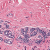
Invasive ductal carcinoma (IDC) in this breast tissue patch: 0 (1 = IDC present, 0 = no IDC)